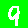
Digit: 9